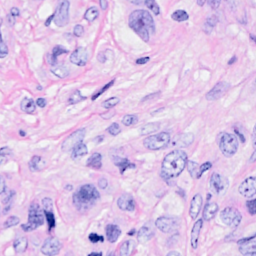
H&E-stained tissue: Breast